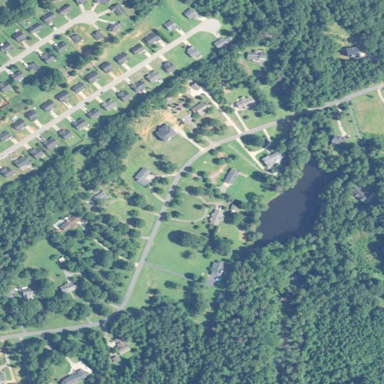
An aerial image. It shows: Residential area within neighborhood.